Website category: sports
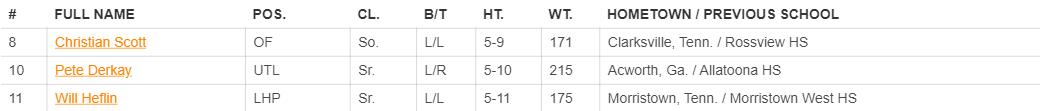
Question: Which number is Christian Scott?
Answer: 8

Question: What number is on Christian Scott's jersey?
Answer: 8

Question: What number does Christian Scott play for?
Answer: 8

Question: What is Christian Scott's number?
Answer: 8

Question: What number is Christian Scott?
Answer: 8

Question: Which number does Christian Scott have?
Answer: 8

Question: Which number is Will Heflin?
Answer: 11

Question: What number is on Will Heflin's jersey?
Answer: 11

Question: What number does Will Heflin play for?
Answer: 11

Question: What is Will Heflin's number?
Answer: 11

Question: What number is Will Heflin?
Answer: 11

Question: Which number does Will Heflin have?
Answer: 11

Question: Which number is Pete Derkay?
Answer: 10

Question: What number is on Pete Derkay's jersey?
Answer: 10

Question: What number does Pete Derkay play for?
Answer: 10

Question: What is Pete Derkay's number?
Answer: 10

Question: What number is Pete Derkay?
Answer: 10

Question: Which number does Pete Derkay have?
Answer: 10

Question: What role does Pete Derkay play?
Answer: UTL

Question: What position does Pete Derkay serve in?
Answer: UTL

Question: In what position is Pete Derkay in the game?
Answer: UTL

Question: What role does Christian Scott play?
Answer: OF

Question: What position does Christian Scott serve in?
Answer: OF

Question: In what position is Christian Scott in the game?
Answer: OF

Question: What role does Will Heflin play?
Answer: LHP

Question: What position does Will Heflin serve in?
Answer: LHP

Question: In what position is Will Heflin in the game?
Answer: LHP

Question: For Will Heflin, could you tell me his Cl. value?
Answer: Sr.

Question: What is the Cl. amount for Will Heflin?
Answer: Sr.

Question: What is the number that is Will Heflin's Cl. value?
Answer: Sr.

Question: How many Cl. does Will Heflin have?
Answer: Sr.

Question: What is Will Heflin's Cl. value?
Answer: Sr.

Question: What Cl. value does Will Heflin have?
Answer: Sr.

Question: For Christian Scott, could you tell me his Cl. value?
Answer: So.

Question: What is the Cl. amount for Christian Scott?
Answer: So.

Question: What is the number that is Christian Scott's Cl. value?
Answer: So.

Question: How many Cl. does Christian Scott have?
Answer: So.

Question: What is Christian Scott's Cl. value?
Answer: So.

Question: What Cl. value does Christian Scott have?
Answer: So.

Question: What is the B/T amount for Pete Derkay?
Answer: L/R

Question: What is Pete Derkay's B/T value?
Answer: L/R

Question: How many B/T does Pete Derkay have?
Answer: L/R

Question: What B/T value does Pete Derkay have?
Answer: L/R

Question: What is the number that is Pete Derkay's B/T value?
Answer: L/R

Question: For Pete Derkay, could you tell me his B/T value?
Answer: L/R

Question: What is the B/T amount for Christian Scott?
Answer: L/L

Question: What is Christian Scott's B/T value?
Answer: L/L

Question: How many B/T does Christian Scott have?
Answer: L/L

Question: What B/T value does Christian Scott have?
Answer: L/L

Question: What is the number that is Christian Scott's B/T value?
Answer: L/L

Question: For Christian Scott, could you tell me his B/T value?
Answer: L/L

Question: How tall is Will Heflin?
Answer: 5-11

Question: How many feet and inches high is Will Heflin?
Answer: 5-11

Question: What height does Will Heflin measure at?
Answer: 5-11

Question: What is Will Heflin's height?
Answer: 5-11

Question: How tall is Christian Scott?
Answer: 5-9

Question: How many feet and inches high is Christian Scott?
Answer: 5-9

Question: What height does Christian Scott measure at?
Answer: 5-9

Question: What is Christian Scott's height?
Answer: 5-9

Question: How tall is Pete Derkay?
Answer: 5-10

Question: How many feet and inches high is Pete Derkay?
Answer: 5-10

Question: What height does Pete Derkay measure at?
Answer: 5-10

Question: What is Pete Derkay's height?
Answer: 5-10

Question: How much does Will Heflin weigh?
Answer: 175